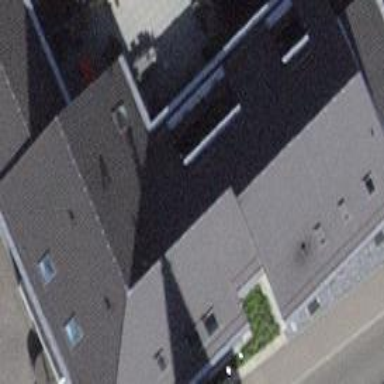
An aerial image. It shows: Building with tile roof.